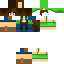
A female human skin with medium skin, wearing brown long hair dressed in a blue hoodie and brown pants, featuring a closed mouth.